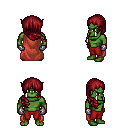
a pixel art fantasy rpg character, male body template, orc, green skin, maroon cape, red pants, brunette right-swept hairstyle, metal gloves, four views (front, back, left, right), 2x2 character sprite sheet, small pixel art, hard edges, no anti-aliasing